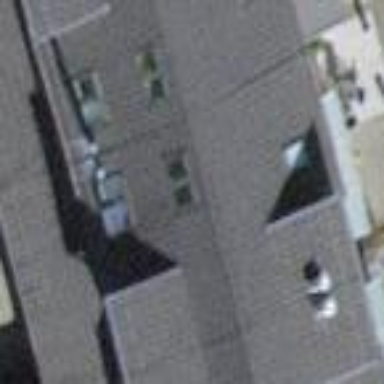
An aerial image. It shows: Terrace building.